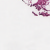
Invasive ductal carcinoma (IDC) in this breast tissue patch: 0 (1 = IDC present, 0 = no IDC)